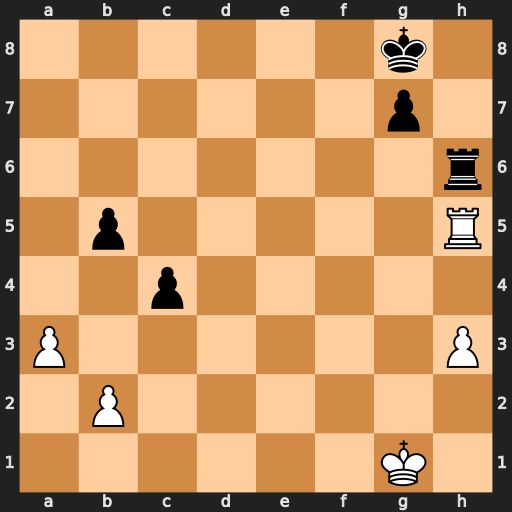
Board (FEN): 6k1/6p1/7r/1p5R/2p5/P6P/1P6/6K1
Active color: w
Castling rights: -
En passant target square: -
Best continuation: Rxh6 gxh6 Kf2 Kf7 Ke3